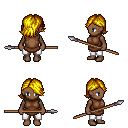
a pixel art fantasy rpg character, female body template, human, dark skin, brown tunic, white pants, blonde swoop hairstyle, spear, four views (front, back, left, right), 2x2 character sprite sheet, small pixel art, hard edges, no anti-aliasing